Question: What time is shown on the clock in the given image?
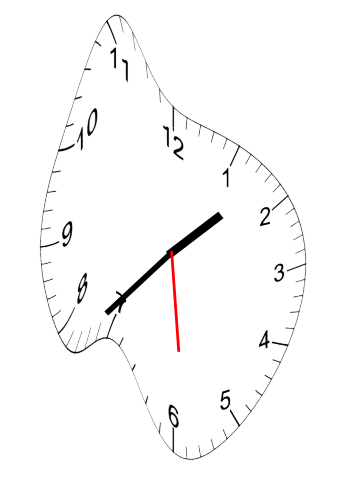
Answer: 01:37:29